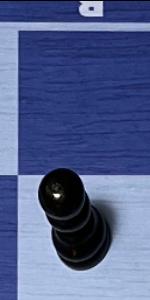
Label: Pawn_Black